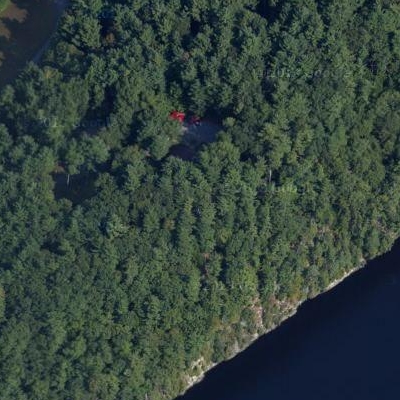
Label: Forest